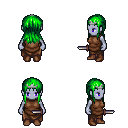
a pixel art fantasy rpg character, female body template, dark elf, purple skin, brown tunic, robe skirt, green unkempt hairstyle, silver tiara, brown shoes, dagger, four views (front, back, left, right), 2x2 character sprite sheet, small pixel art, hard edges, no anti-aliasing